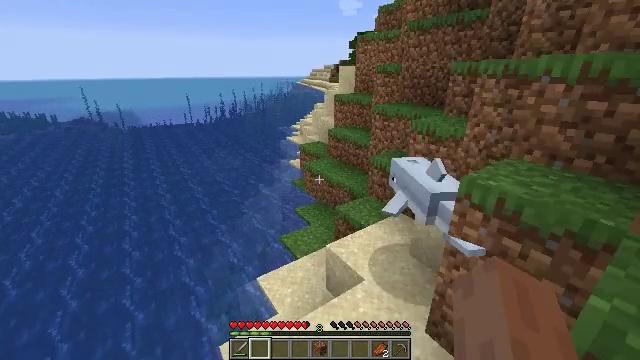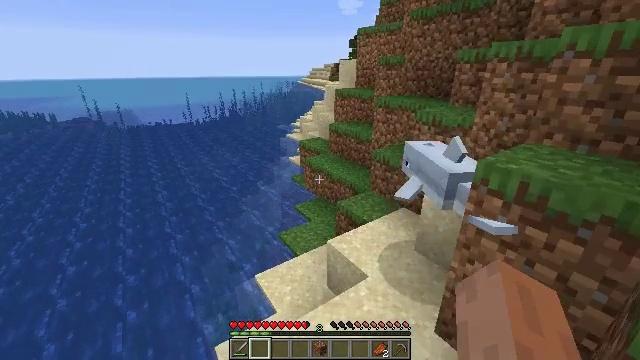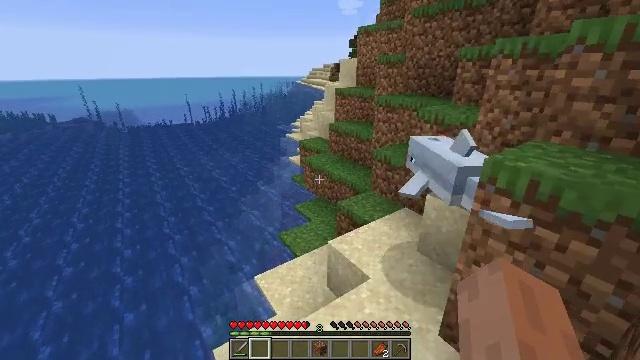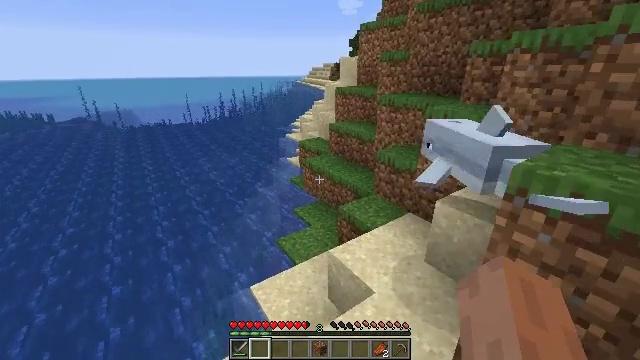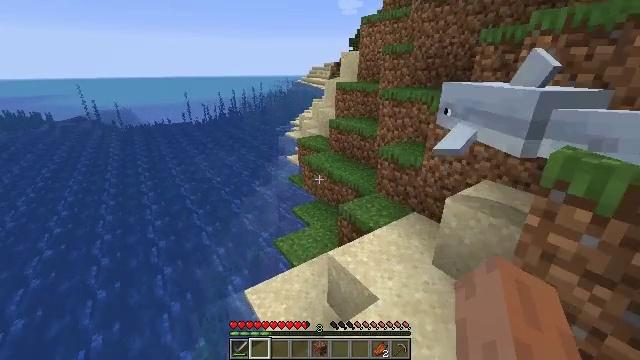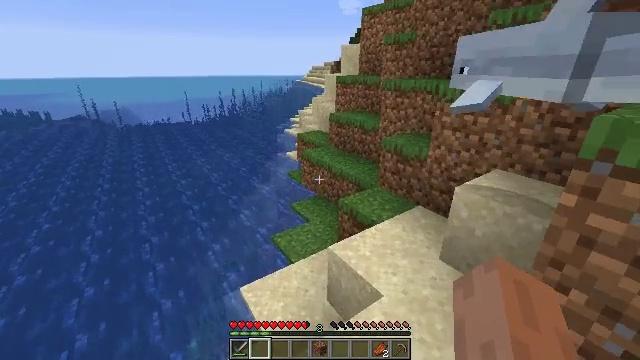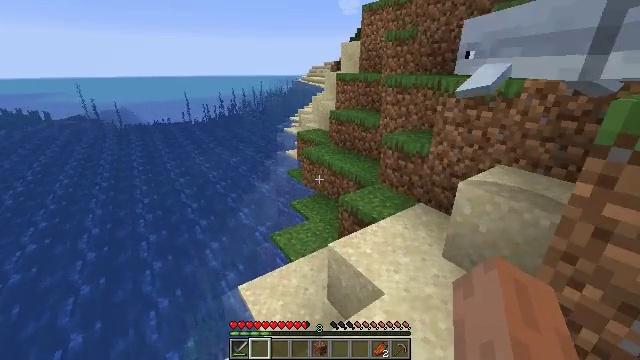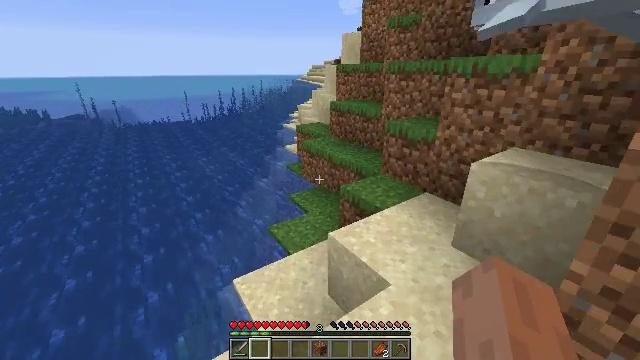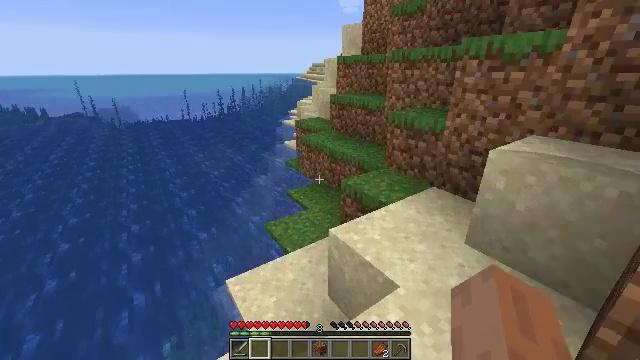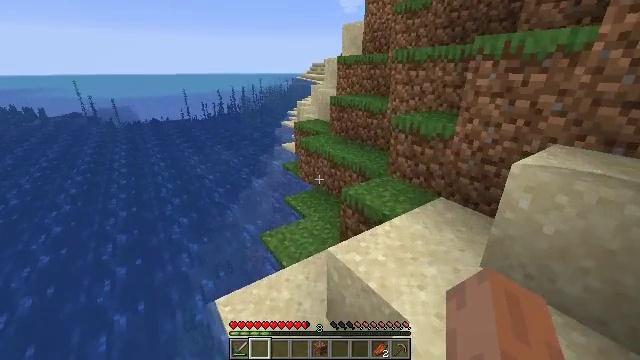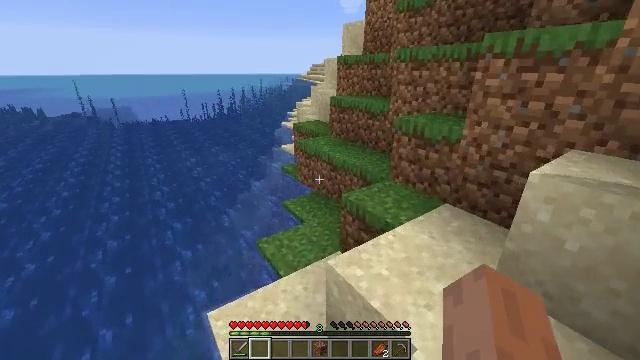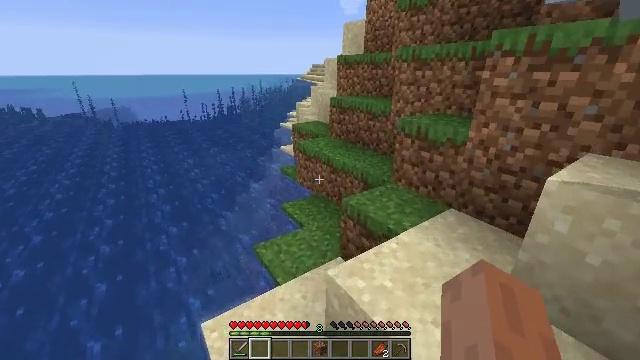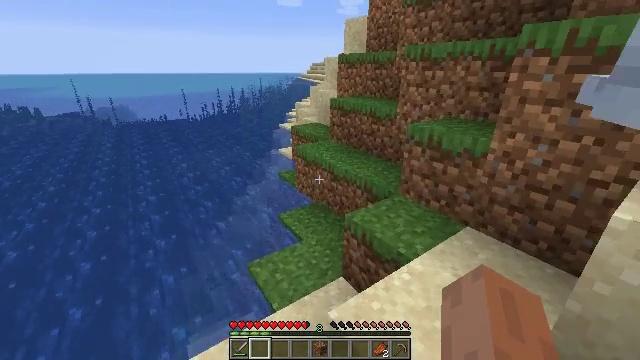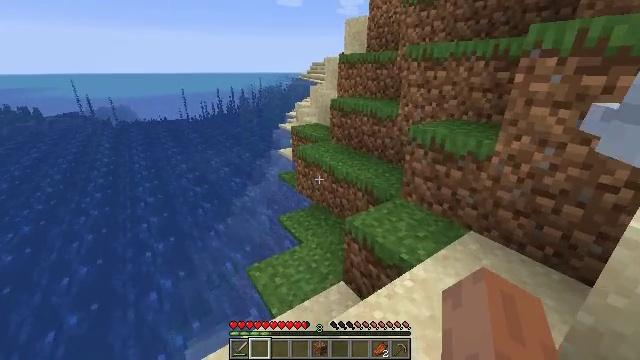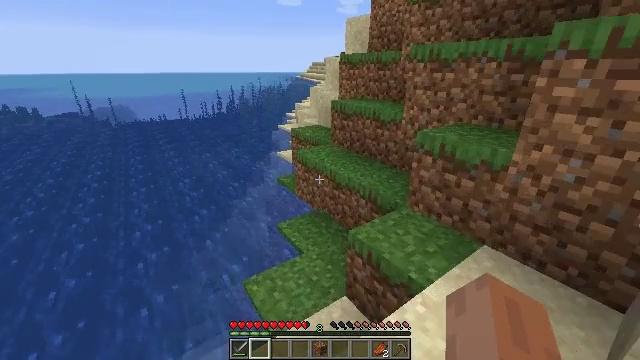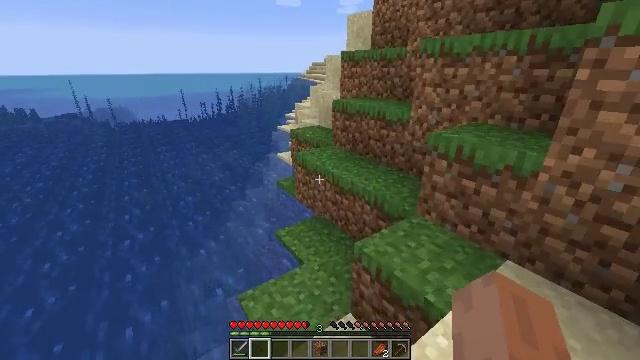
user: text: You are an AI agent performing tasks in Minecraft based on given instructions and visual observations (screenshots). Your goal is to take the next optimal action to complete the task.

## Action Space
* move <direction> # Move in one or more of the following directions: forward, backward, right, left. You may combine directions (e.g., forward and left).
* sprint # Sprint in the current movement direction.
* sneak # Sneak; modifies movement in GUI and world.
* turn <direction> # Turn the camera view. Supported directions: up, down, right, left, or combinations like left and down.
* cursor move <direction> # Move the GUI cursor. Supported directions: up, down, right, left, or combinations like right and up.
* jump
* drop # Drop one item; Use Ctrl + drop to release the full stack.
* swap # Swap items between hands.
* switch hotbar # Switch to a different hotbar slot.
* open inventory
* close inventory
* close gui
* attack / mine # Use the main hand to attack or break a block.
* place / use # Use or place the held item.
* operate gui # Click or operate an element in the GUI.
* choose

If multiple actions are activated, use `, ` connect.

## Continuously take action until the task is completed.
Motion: motion action
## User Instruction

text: Get cooked cod by cooking cod in the furnace.
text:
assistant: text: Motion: move forward
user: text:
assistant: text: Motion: move forward
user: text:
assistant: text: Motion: move forward
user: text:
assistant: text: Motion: move forward
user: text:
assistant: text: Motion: move forward
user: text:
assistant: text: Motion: move forward
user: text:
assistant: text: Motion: move forward
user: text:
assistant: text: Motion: move forward
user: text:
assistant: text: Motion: move forward
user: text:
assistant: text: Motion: move forward
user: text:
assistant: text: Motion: move forward
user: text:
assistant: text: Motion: move forward
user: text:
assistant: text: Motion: move forward
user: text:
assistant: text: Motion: move forward
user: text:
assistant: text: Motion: move forward
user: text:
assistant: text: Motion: move forward
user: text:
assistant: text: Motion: move forward
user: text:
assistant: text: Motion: move forward
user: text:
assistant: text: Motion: move forward
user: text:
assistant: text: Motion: move forward
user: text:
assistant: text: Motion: move forward
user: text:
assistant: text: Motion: move forward
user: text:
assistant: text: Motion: move forward
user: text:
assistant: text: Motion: move forward
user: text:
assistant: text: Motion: move forward
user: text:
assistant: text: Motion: move forward
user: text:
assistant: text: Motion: move forward
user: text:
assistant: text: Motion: move forward
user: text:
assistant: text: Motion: move forward
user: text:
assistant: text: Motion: move forward, turn right